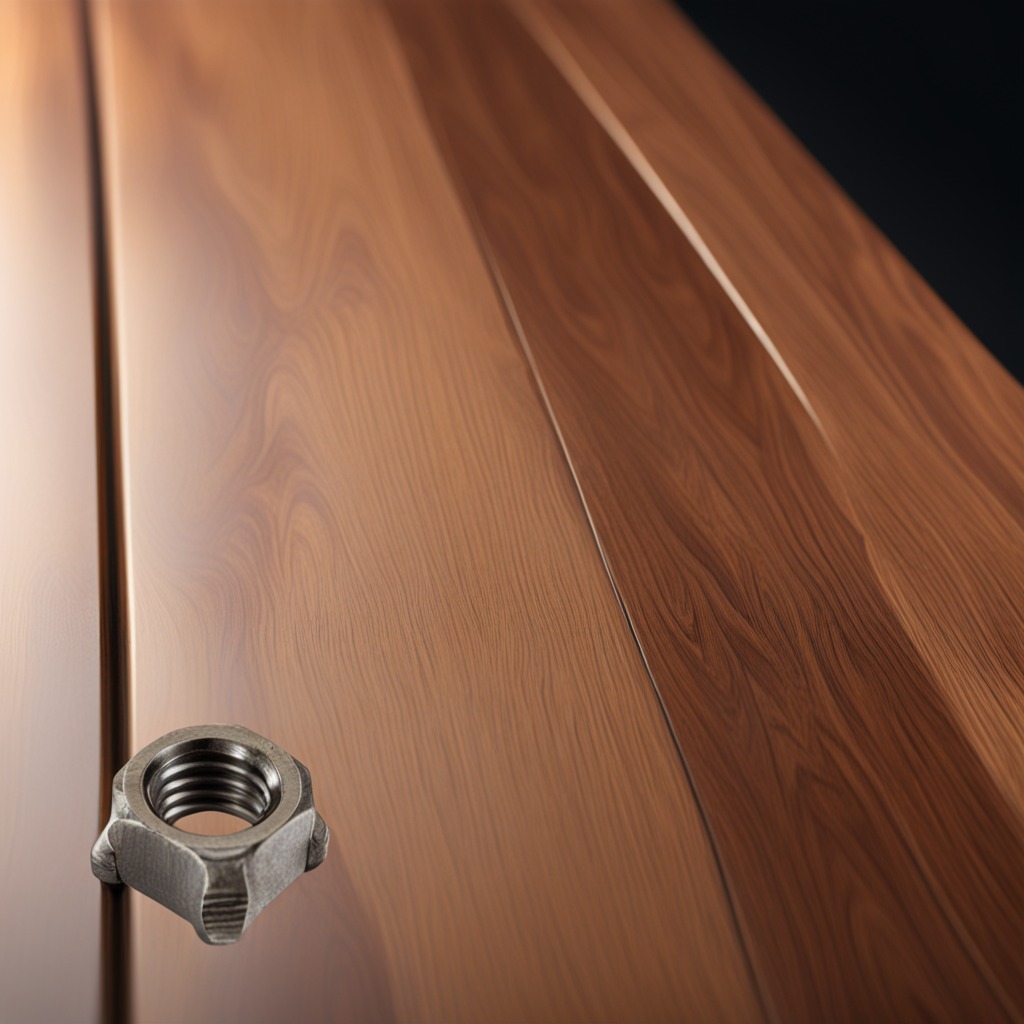
A metal nut is lying on the wooden table in a carpentry studio.